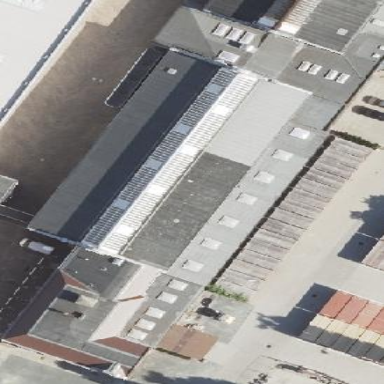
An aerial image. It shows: Office building.